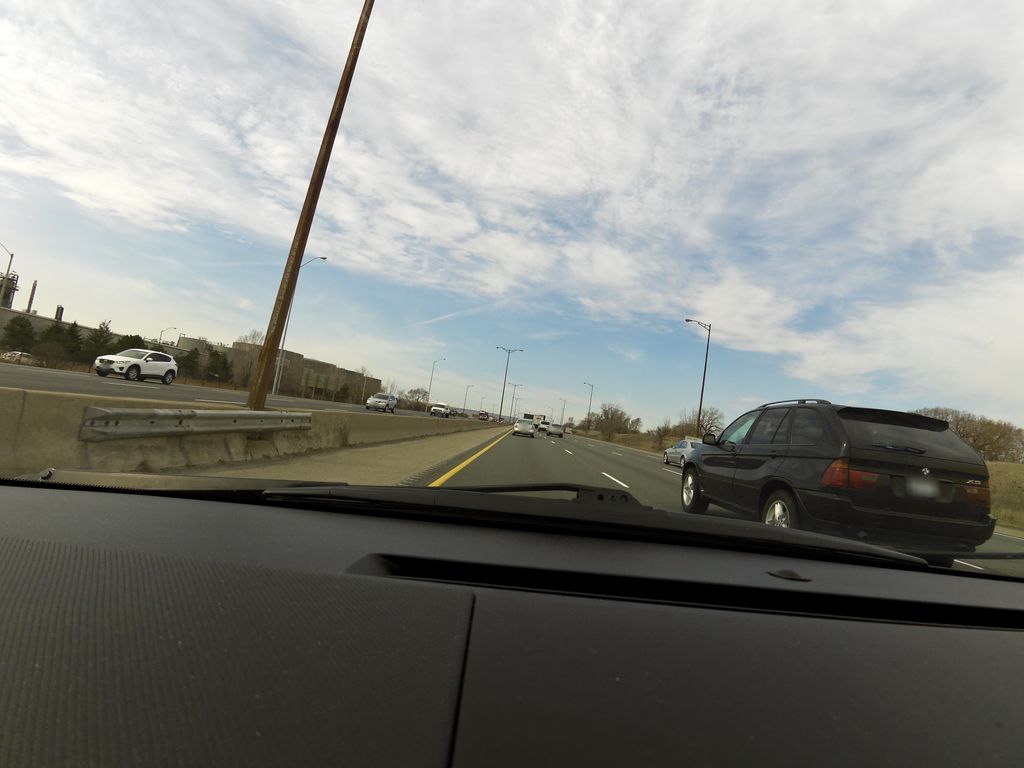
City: hamilton